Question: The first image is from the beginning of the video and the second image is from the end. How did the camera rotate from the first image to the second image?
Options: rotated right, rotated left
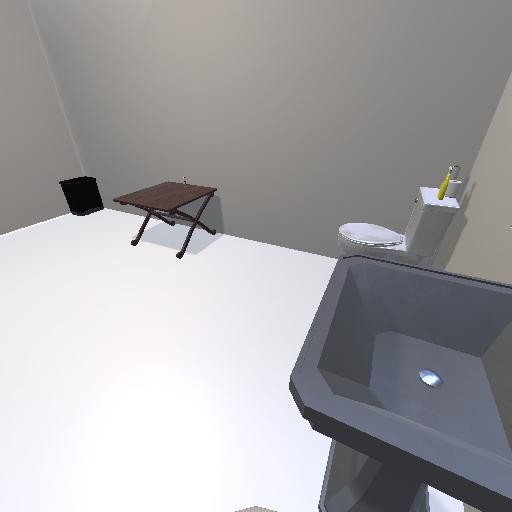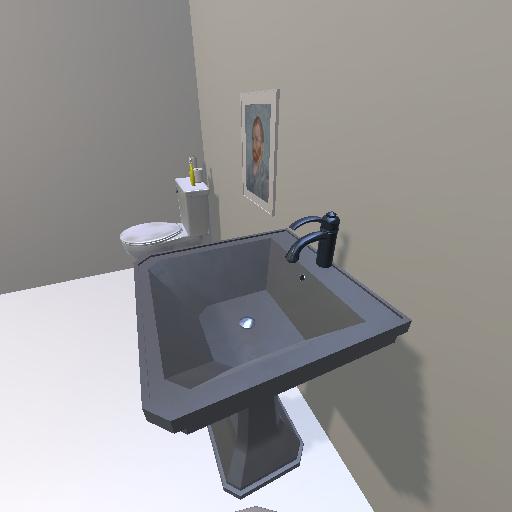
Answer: rotated right